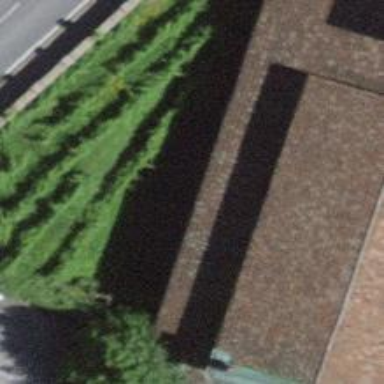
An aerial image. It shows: Library.